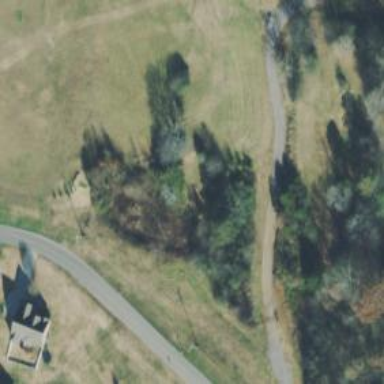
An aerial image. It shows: Disc golf hole.